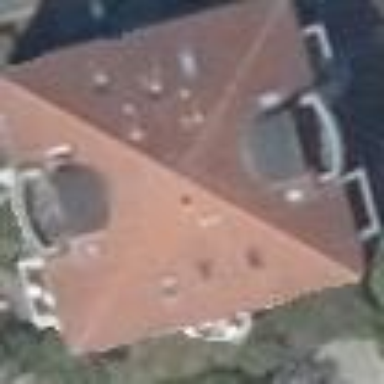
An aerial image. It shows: Residential building with apartments. The roof has pyramidal shape.